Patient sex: M
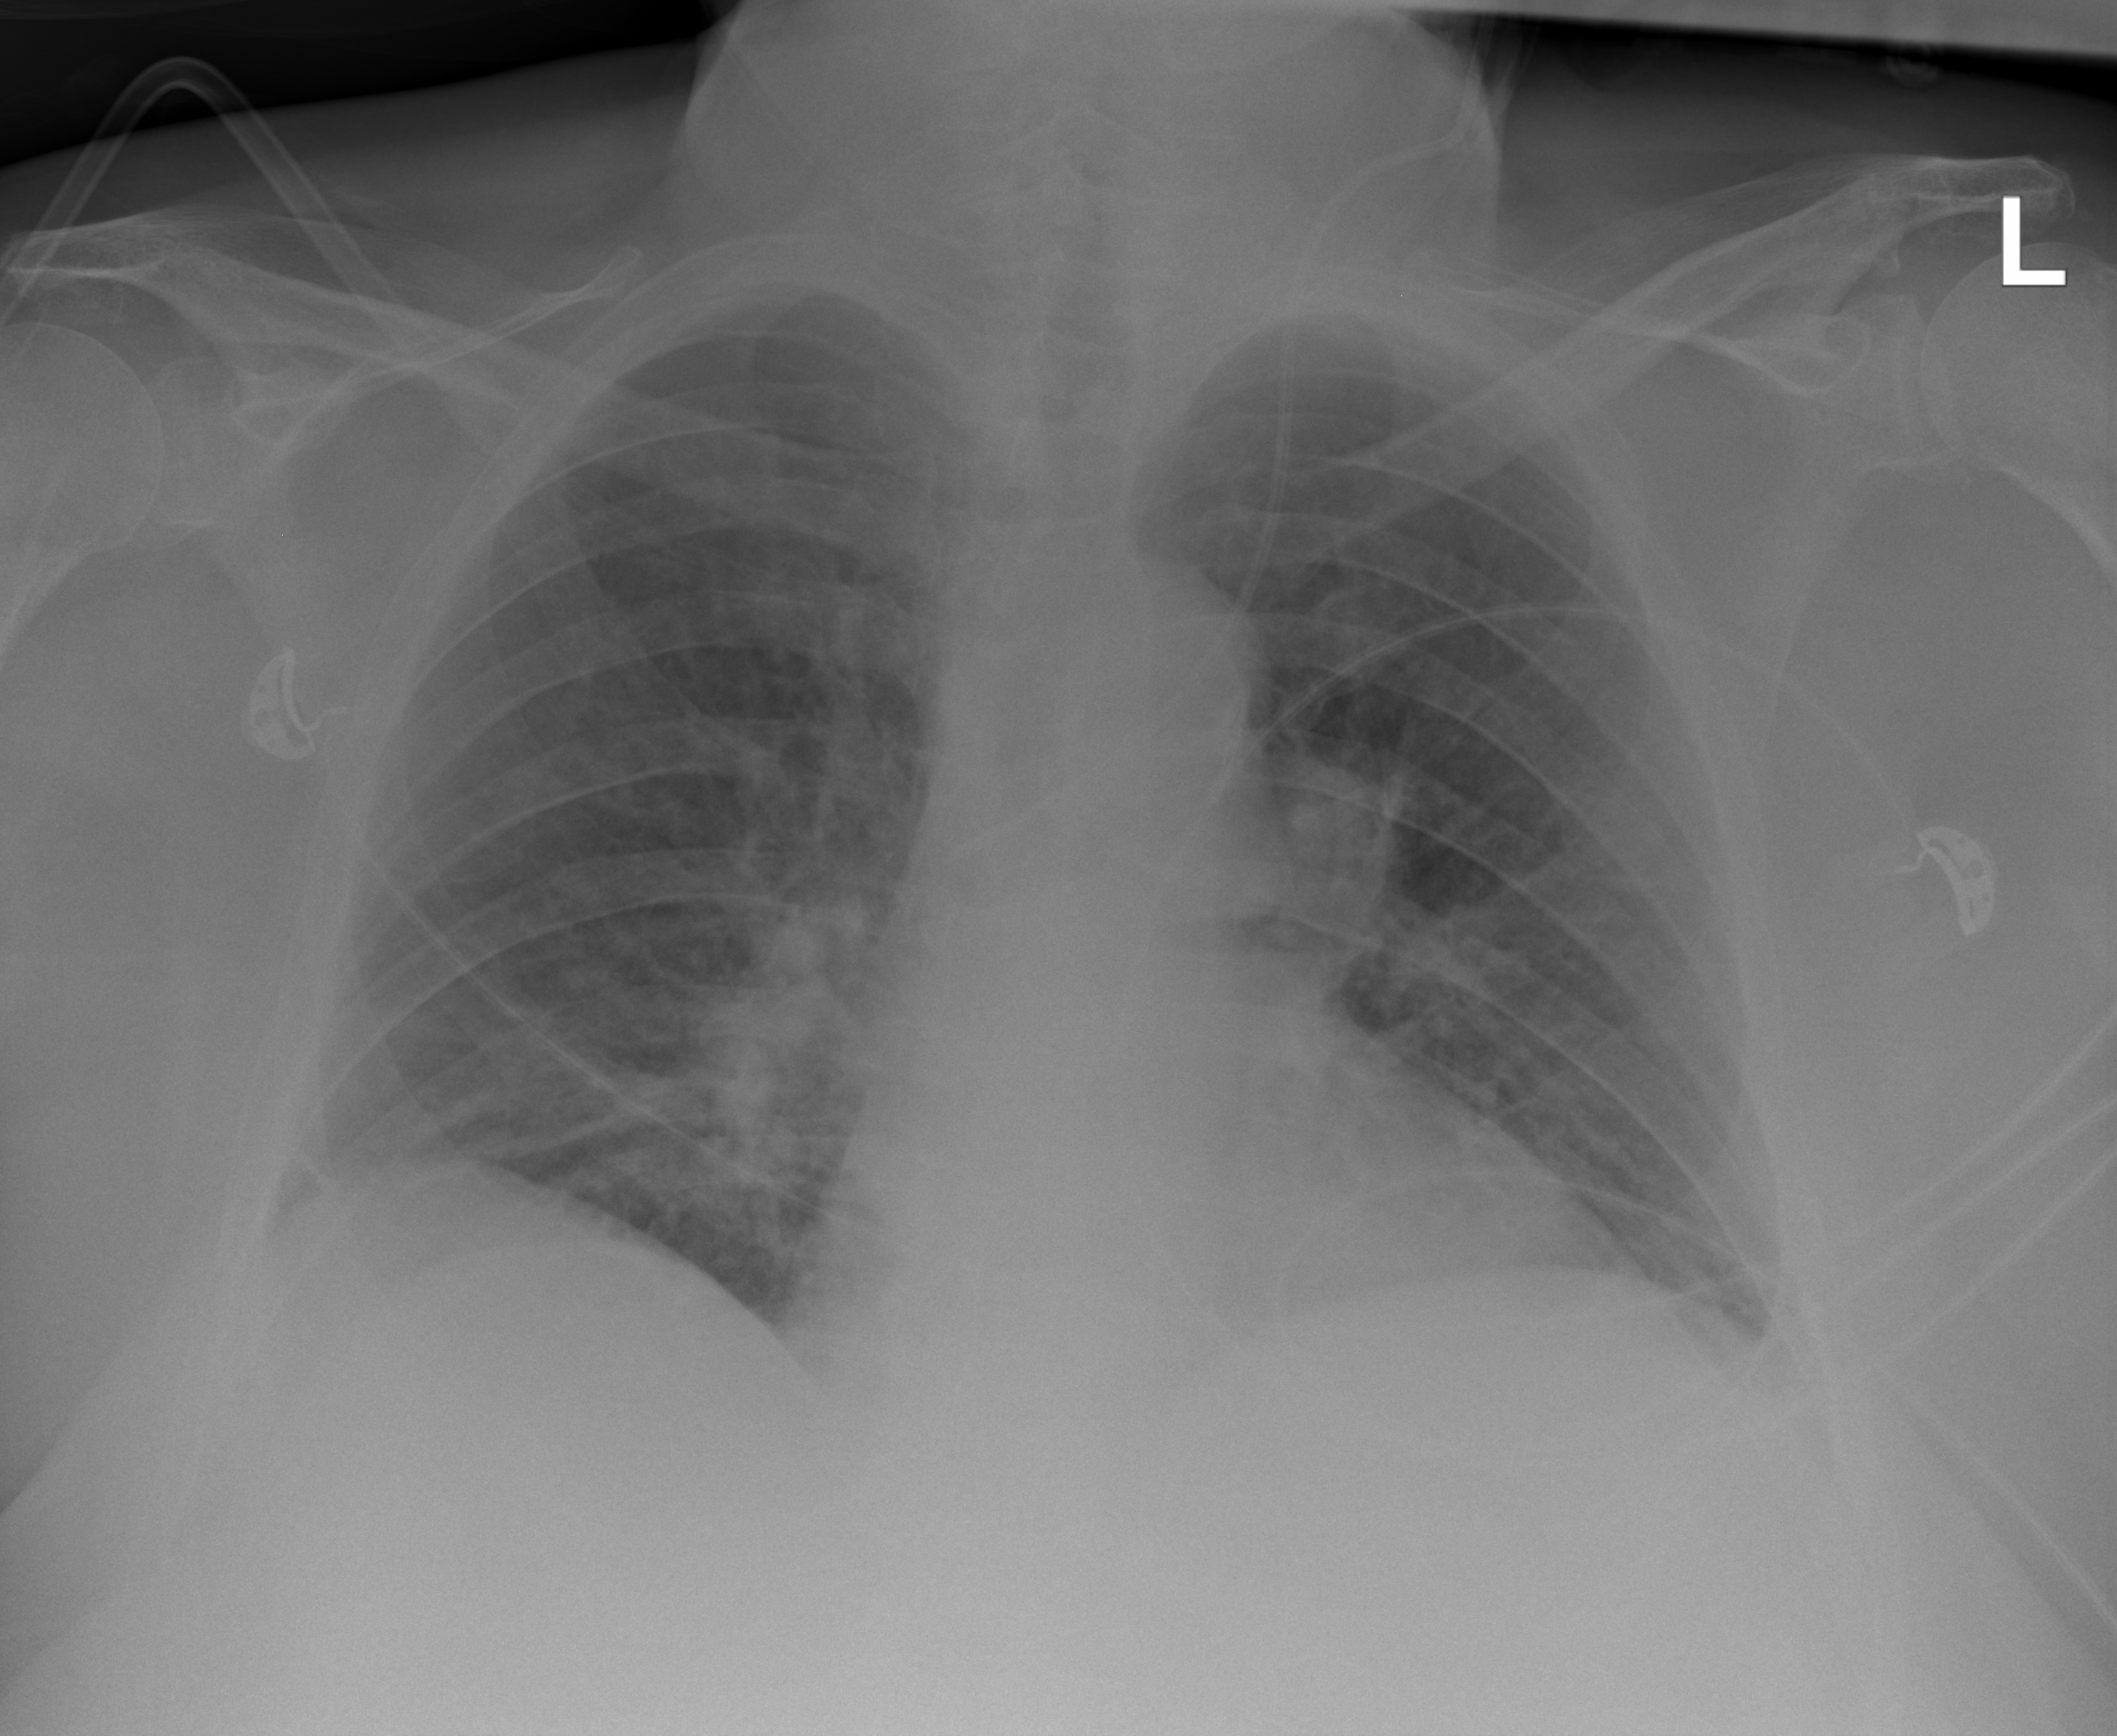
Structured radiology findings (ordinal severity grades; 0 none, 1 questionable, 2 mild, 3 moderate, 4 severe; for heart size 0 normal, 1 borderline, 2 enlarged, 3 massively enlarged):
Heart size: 0
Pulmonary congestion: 2
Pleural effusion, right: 0
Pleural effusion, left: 2
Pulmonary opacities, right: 2
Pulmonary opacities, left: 0
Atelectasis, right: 2
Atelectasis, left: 2